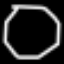
Label: octagon